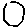
Label: hexagon